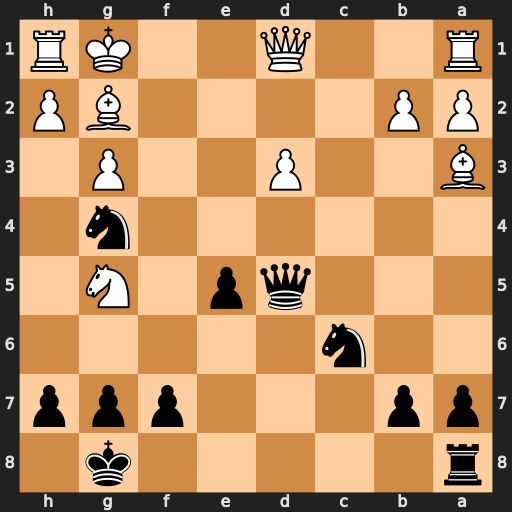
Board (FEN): r5k1/pp3ppp/2n5/3qp1N1/6n1/B2P2P1/PP4BP/R2Q2KR
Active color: b
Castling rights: -
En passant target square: -
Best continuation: Qd4+ Kf1 Qf2#